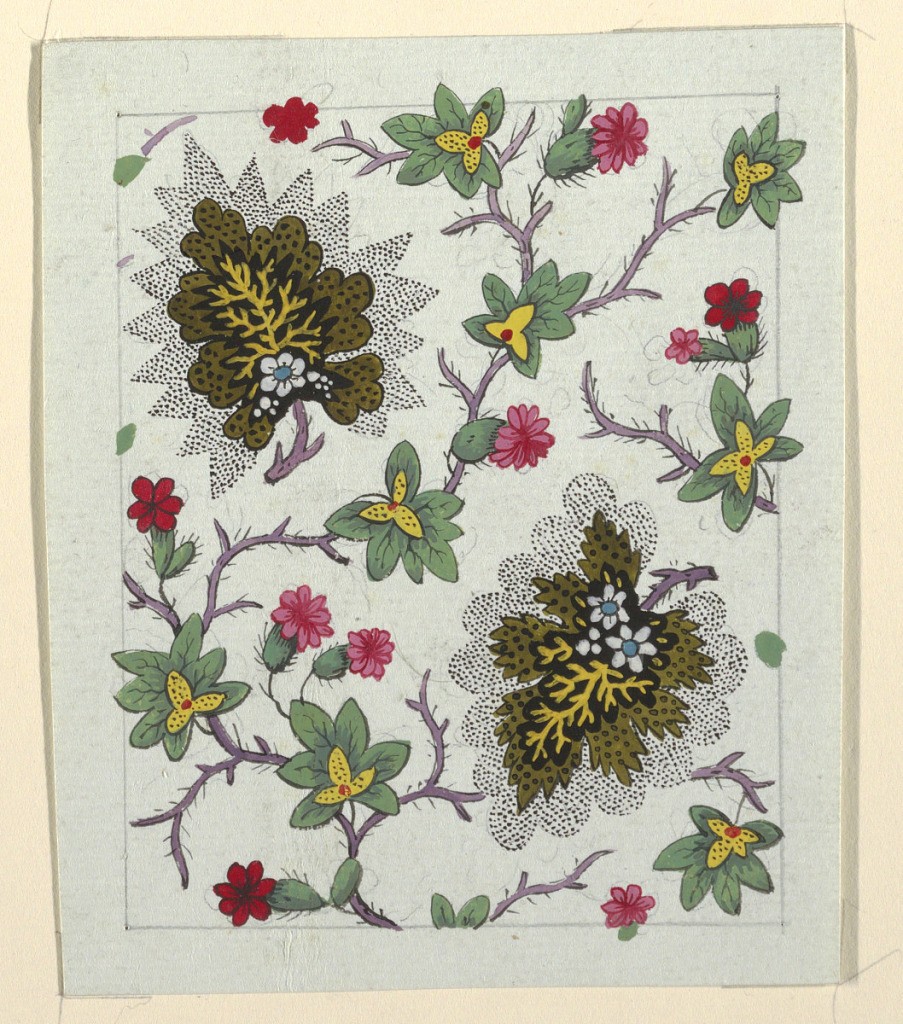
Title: Floral design for printed textile
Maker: Louis-Albert DuBois, Swiss, 1752–1818
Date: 1800–1818
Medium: Brush and gouache, graphite on blue wove paper
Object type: Drawing
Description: Brown leaf surrounded by black dotted pattern, green leaves, red flowers on purple branches.  Graphite lined border.